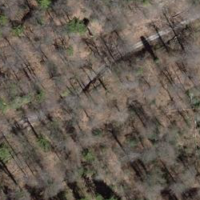
EUNIS habitat code: 41
Species observed at this site:
Neottia nidus-avis